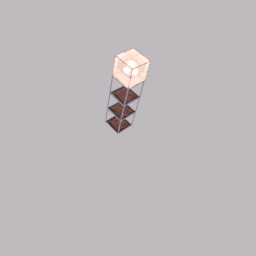
Label: lighting